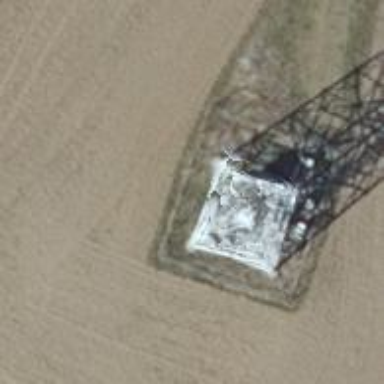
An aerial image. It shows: Man-made mast used for communication purposes.